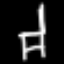
Label: chair